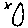
Label: moon